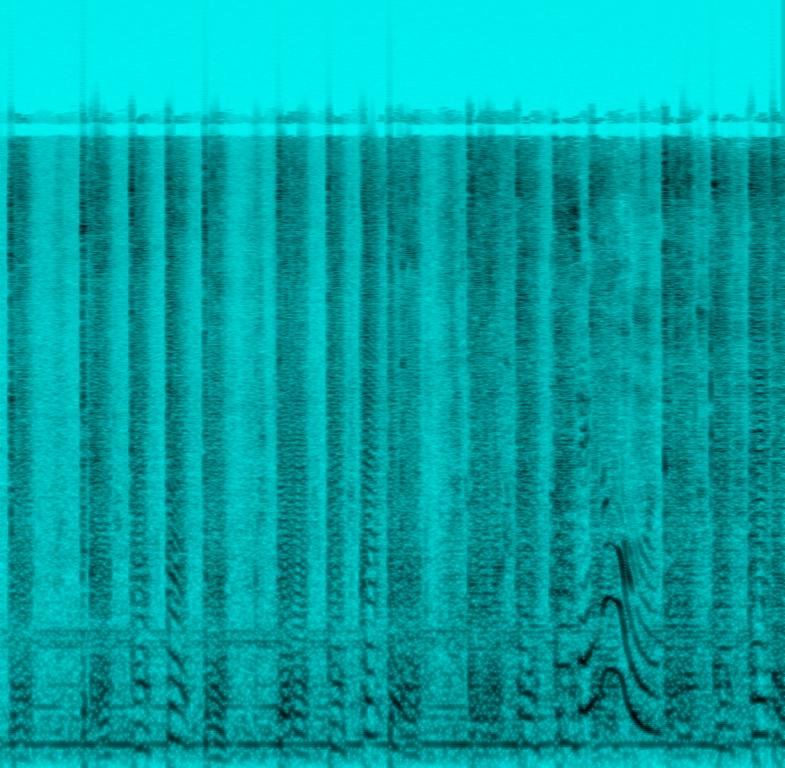
This clip is an amateur attempt at beatboxing. The tempo is medium and the beat is Catchy but it is a failed attempt at imitating digital drums. There is a female voice speaking in foreign language.